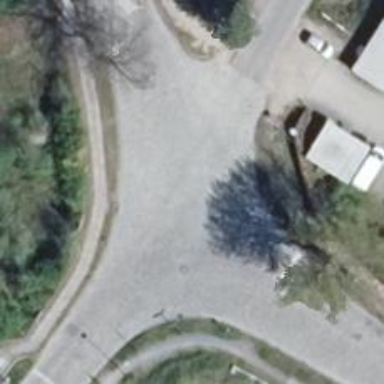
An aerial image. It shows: Road with "give way" sign.